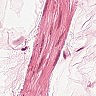
Metastatic tissue present: no